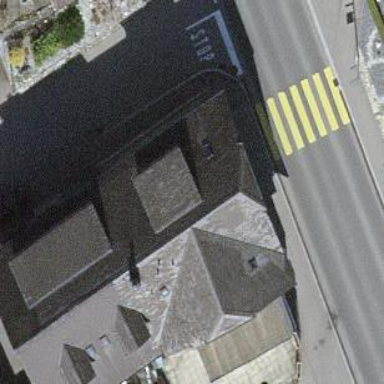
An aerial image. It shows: Building with gray half-hipped roof.